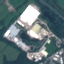
Land use / land cover: Industrial